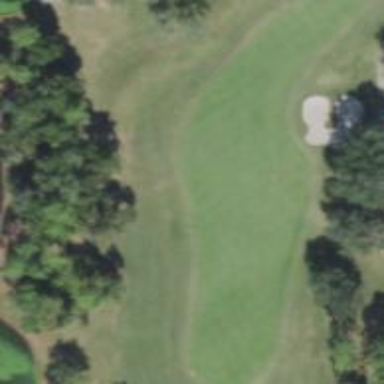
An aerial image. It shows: View of golf hole.